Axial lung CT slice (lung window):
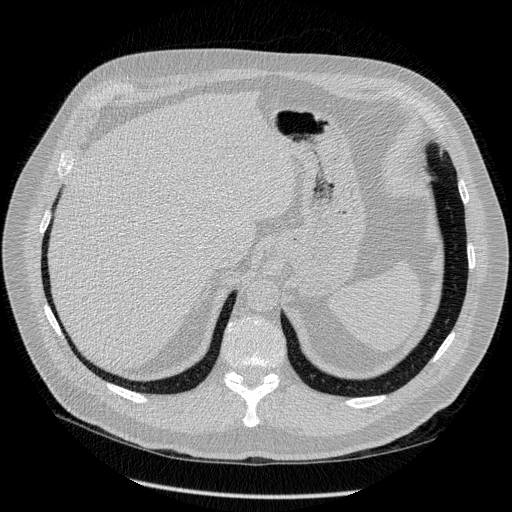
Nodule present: no